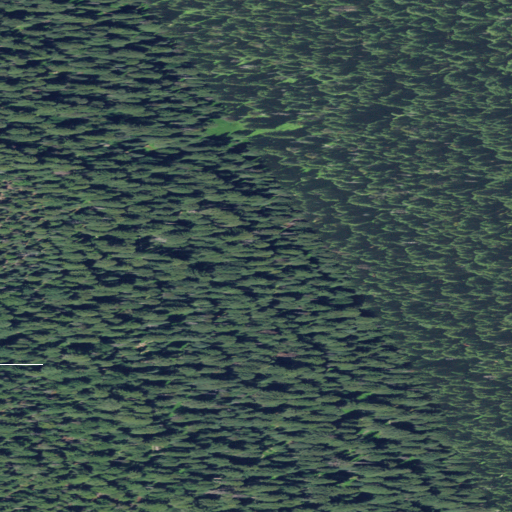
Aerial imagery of valley in Oregon named Corral Draw containing only evergreen forest